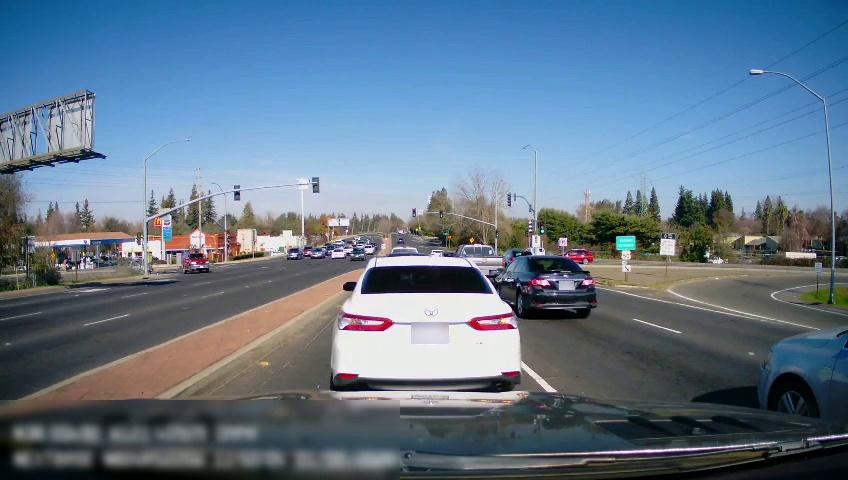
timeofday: Day
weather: Sunny
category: Drivable Space
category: Drivable Space
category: Vehicles | Car
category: Vehicles | SUV
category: Vehicles | SUV
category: Vehicles | SUV
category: Vehicles | Car
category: Vehicles | SUV
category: Vehicles | SUV
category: Vehicles | Car
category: Vehicles | Car
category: Vehicles | Truck
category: Vehicles | Car
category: Vehicles | Car
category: Vehicles | SUV
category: Vehicles | Car
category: Lanes | Current Lane
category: Lanes | Alternate Lane
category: Lanes | Opposite Lane
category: Lanes | Opposite Lane
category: Lanes | Alternate Lane
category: Lanes | Alternate Lane
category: Lanes | Alternate Lane
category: Traffic | Signs
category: Traffic | Lights
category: Traffic | Lights
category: Traffic | Lights
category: Traffic | Lights
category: Traffic | Lights
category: Traffic | Lights